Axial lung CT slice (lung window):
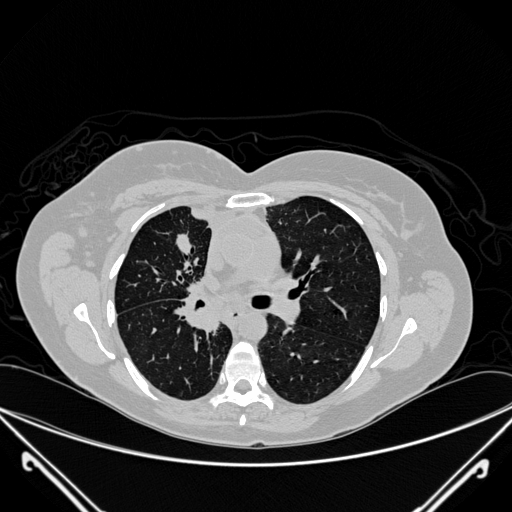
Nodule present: yes
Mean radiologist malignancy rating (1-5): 3.25